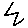
Label: zigzag